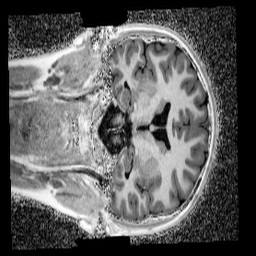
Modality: UNIT1_denoised
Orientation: coronal
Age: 11
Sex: female
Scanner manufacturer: siemens
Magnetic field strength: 3 T
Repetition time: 4 s
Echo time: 0.00299 s